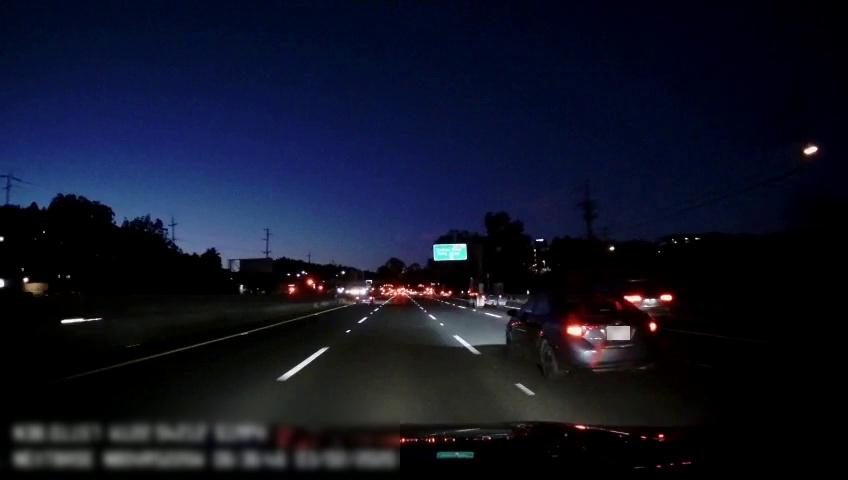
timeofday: Night
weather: Other
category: Drivable Space
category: Vehicles | Car
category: Vehicles | Other LV
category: Vehicles | SUV
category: Vehicles | Car
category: Lanes | Alternate Lane
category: Lanes | Current Lane
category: Lanes | Current Lane
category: Lanes | Alternate Lane
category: Lanes | Alternate Lane
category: Traffic | Signs